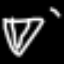
Label: diamond